Question: I have a table that includes links (anchors) that can be clicked to edit the row. I already set them to 'display: block;' so they have the full width:

The problem is, I have trouble getting them to full height using CSS. See my example fiddle here: <URL>.
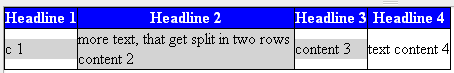
Answer: Set an arbitrarily large negative margin and equal padding on the block element and overflow hidden on the parent.
'''
td {
overflow: hidden;
}
td a {
display: block;
margin: -10em;
padding: 10em;
}
'''
<URL>